Question: We are obtaining a very in our Redis architecture.

- -
Looks like the is executing than the .
It is not always the same distance.
Here is part of the log of the active redis server:
'''
[26911] 14 Feb 13:28:44 - DB 0: 2399 keys (417 volatile) in 16384 slots HT.
[26911] 14 Feb 13:28:44 - DB 1: 498 keys (498 volatile) in 1024 slots HT.
[26911] 14 Feb 13:28:44 - DB 2: 1 keys (0 volatile) in 4 slots HT.
[26911] 14 Feb 13:28:44 - 706 clients connected (1 slaves), 33794240 bytes in use
'''
and during the same time on the salve:
'''
[17748] 14 Feb 13:28:44 - DB 0: 2398 keys (417 volatile) in 16384 slots HT.
[17748] 14 Feb 13:28:44 - DB 1: 497 keys (497 volatile) in 1024 slots HT.
[17748] 14 Feb 13:28:44 - DB 2: 1 keys (0 volatile) in 4 slots HT.
[17748] 14 Feb 13:28:44 - 1 clients connected (0 slaves), 24839792 bytes in use
'''
So they look like they are almost 1:1 synchronized.
We wonder which can be the cause of this gap. Also we are asking our selves if this means there are unnecessary commands sent to Redis that we can optimize.
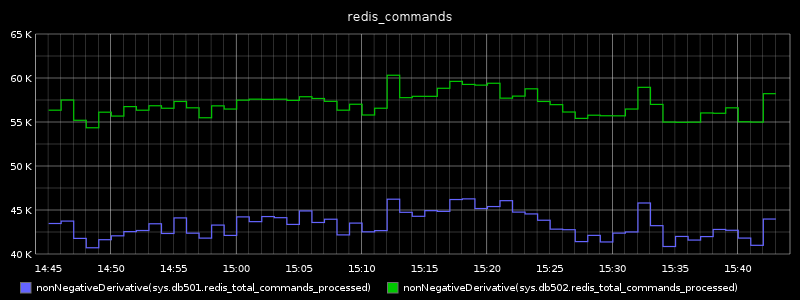
Answer: Here's a possible explanation: 'total_commands_processed' reports all commands, reads, writes and server related commands. Only write commands will be propagated to the slave(s).
In a setup where you only write to the master, and read from the slave(s), you will have a higher 'total_commands_processed' on the slave(s) (all reads + all writes).
If you write to and read from the master, and only keep the slave as a backup, or to persist to disk, the master will have a higher 'total_commands_processed'.
In fact, it's very improbable that the master and slave will have the same number of 'total_commands_processed'.